Question: I am building a line chart for one of our applications. The line part in the chart is working fine but now I have to fill the area below the line with a color, something like this image below.

I am using this code to draw the line on to a bitmap using a canvas.
'''
List<Float> xCoordinates = (List<Float>) coordinates[0];
List<Float> yCoordinates = (List<Float>) coordinates[1];
for (int i = 0; i < xCoordinates.size(); i++) {
if (!firstSet) {
x = xCoordinates.get(i);
y = yCoordinates.get(i);
p.moveTo(x, y);
firstSet = true;
} else {
x = xCoordinates.get(i);
y = yCoordinates.get(i);
p.lineTo(x, y);
}
}
textureCanvas.drawPath(p, pG);
'''
What I need to know is, is there a way to easily find the area below the line and make it a color or will I have to calculate each area between 3 points for the graph and fill it with a color?
I cannot use existing chart libraries like , , ect.
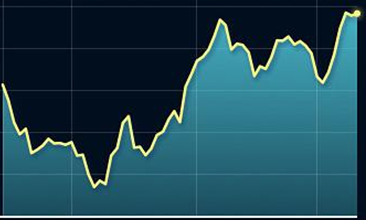
Answer: Found a solution
I first painted the gradient, after that I painted the line chart and erased all along the line by creating another path that followed the line chart and closed it up at the end. After that I painted the area transparent to erase the top part of the gradient.
'''
List<Float> xCoordinates = coordinates.first;
List<Float> yCoordinates = coordinates.second;
for (int i = 0; i < xCoordinates.size(); i++) {
if (!firstSet) {
x = xCoordinates.get(i);
y = yCoordinates.get(i);
linePath.moveTo(x, y);
erasePath.moveTo(x, 0);
erasePath.lineTo(x, y);
firstSet = true;
} else {
x = xCoordinates.get(i);
y = yCoordinates.get(i);
linePath.lineTo(x, y);
erasePath.lineTo(x, y);
}
}
erasePath.lineTo(getWidth(), y);
erasePath.lineTo(getWidth(), 0);
erasePath.lineTo(0, 0);
getTextureCanvas().drawPath(erasePath, clear);
getTextureCanvas().drawPath(linePath, pG);
'''
The result looked like this

Another way to do this is to follow the path exactly and clip around the bottom edges and just paint the gradient inside the second path. This will give the same result but all content above the graph will be kept and nothing will be erased.